Question: I have created a tableViewController where I'm calling this function:
'''
func setTableViewBackgroundGradient(sender: UITableViewController ,let topColor:UIColor, let bottomColor:UIColor){
let gradientBackgroundColors = [topColor.CGColor, bottomColor.CGColor]
let gradientLocations = [0.0,1.0]
let gradientLayer = CAGradientLayer()
gradientLayer.colors = gradientBackgroundColors
gradientLayer.locations = gradientLocations
gradientLayer.frame = sender.tableView.bounds
sender.tableView.backgroundView?.layer.insertSublayer(gradientLayer, atIndex: 0)
}
'''
with:
'''
setTableViewBackgroundGradient(self, UIColor(0xF47434), UIColor(0xEE3965))
'''
but all I get is this:

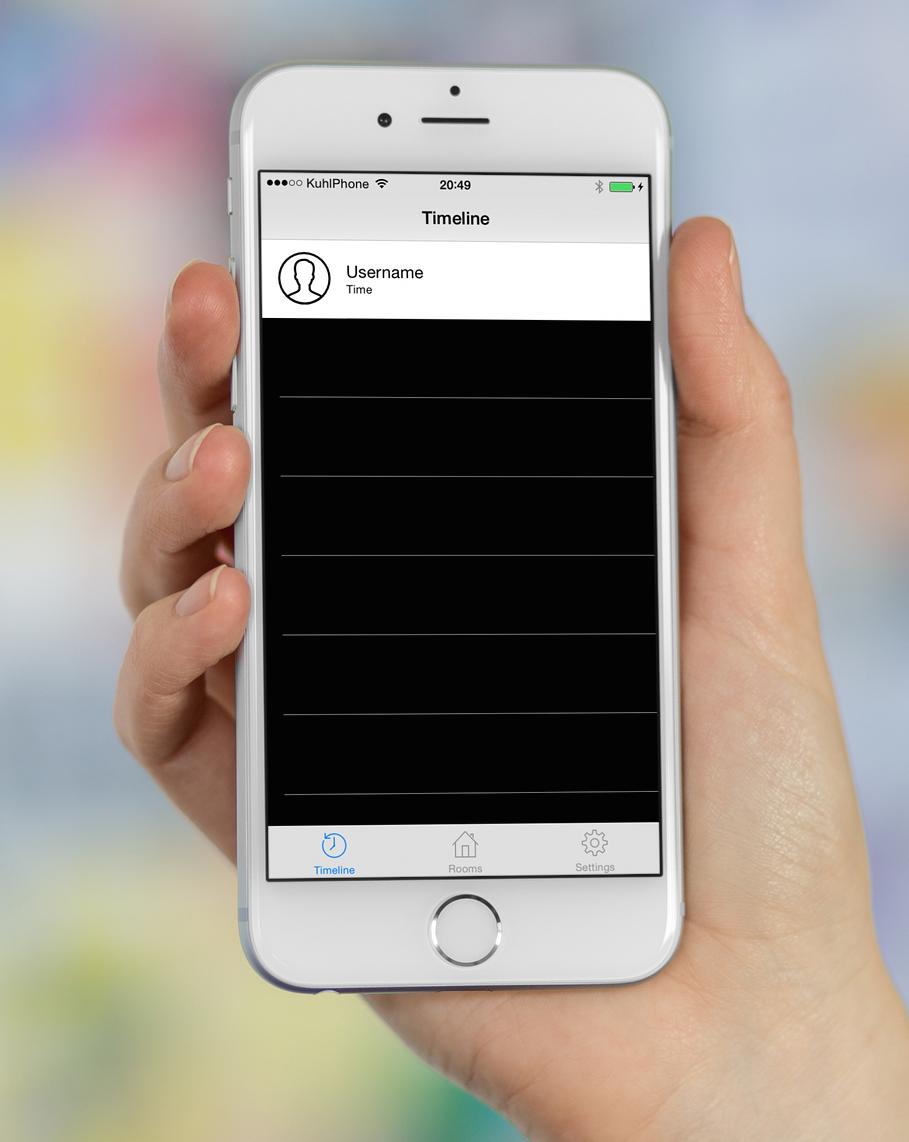
Answer: You need to create background view and assign it to cell:
'''
func setTableViewBackgroundGradient(sender: UITableViewController, _ topColor:UIColor, _ bottomColor:UIColor) {
let gradientBackgroundColors = [topColor.CGColor, bottomColor.CGColor]
let gradientLocations = [0.0,1.0]
let gradientLayer = CAGradientLayer()
gradientLayer.colors = gradientBackgroundColors
gradientLayer.locations = gradientLocations
gradientLayer.frame = sender.tableView.bounds
let backgroundView = UIView(frame: sender.tableView.bounds)
backgroundView.layer.insertSublayer(gradientLayer, atIndex: 0)
sender.tableView.backgroundView = backgroundView
}
'''
Also don't forget to set 'UITableViewCell' background color to clear color:
'''
override func tableView(tableView: UITableView, willDisplayCell cell: UITableViewCell, forRowAtIndexPath indexPath: NSIndexPath) {
cell.backgroundColor = UIColor.clearColor()
}
'''